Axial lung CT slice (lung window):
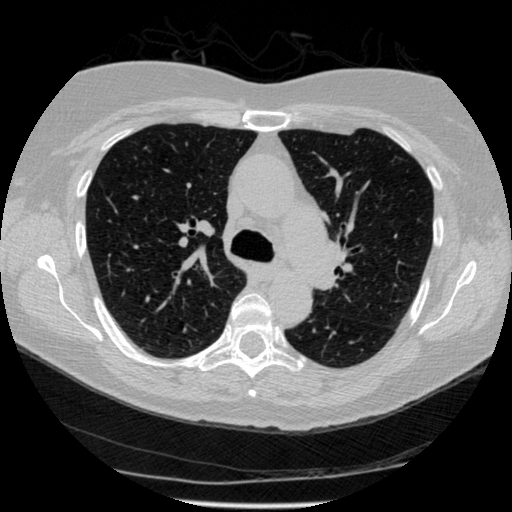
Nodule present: no